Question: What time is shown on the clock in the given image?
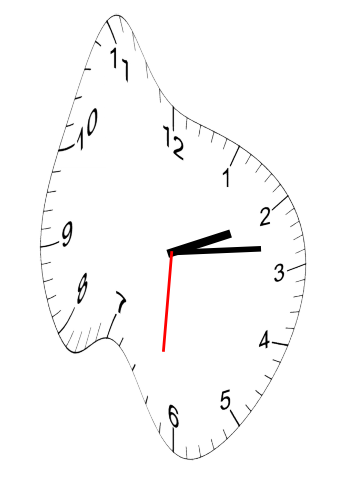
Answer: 02:13:31